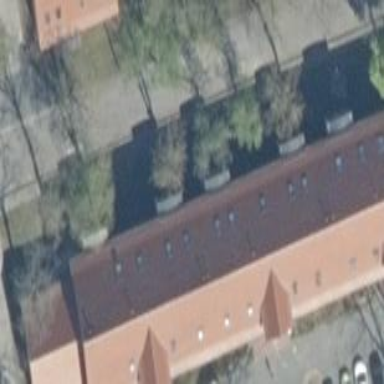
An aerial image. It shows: Building.